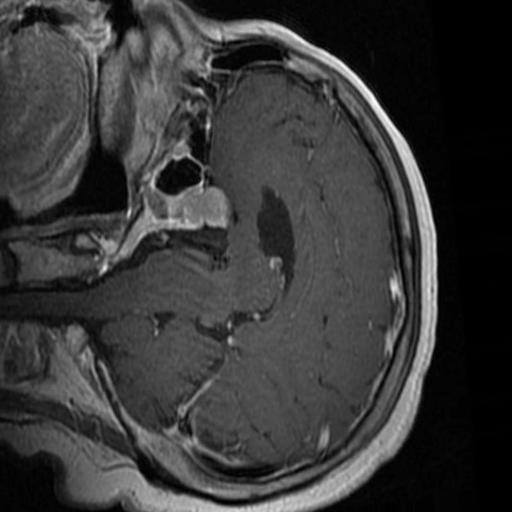
Label: brain_tumor